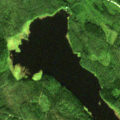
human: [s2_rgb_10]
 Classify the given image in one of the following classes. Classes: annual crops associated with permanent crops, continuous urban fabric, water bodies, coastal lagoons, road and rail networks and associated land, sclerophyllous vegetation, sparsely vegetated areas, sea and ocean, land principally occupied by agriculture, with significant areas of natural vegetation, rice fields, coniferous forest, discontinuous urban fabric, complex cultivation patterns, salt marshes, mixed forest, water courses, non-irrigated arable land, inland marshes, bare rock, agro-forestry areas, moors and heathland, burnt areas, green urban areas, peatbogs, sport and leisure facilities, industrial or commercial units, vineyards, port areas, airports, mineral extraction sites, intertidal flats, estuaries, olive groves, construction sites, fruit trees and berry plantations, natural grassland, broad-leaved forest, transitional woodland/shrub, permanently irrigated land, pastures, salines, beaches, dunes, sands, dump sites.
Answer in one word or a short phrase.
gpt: coniferous forest, mixed forest, transitional woodland/shrub, water bodies